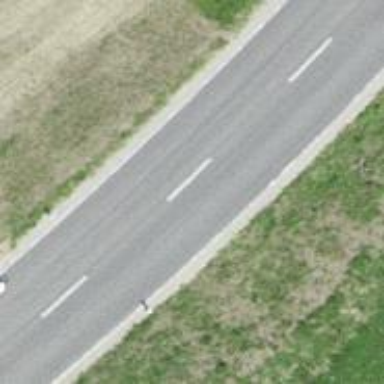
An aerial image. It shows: Tertiary road with asphalt surface.